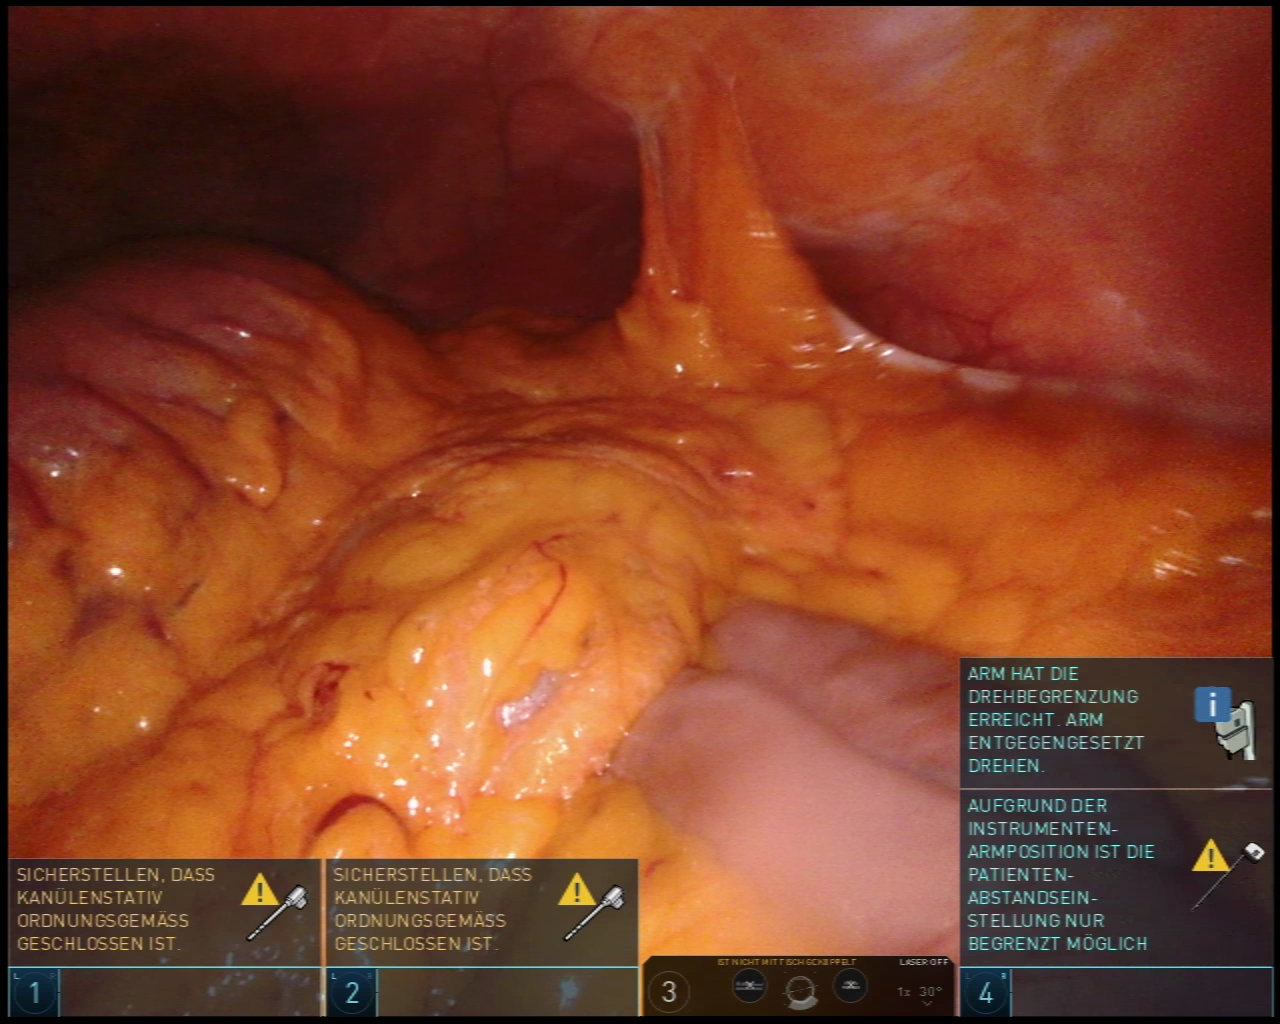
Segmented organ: stomach
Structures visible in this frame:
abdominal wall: yes
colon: yes
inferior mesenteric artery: no
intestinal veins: no
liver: no
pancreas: no
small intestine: yes
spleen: no
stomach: yes
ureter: no
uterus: no
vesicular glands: no